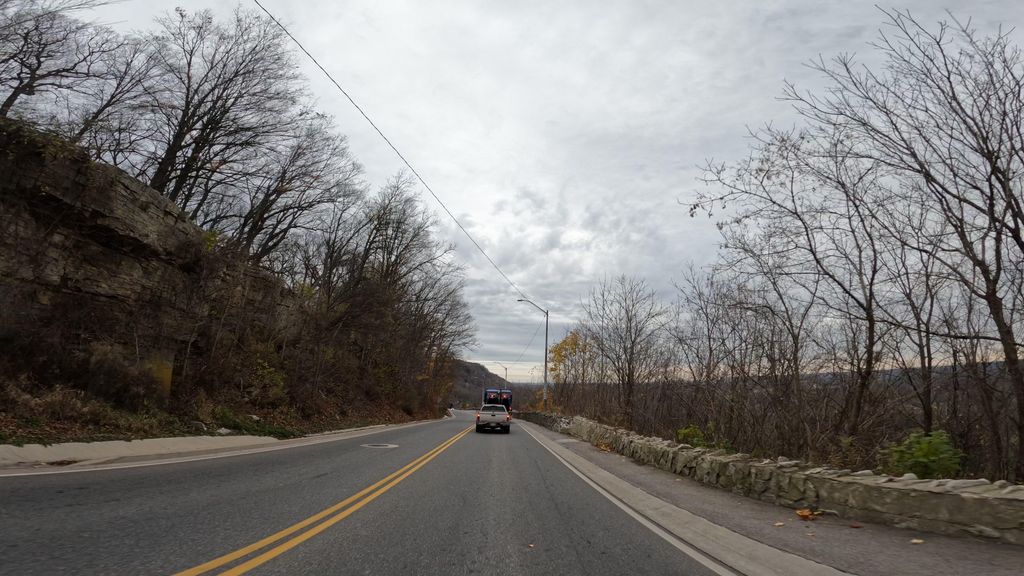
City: hamilton